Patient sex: M
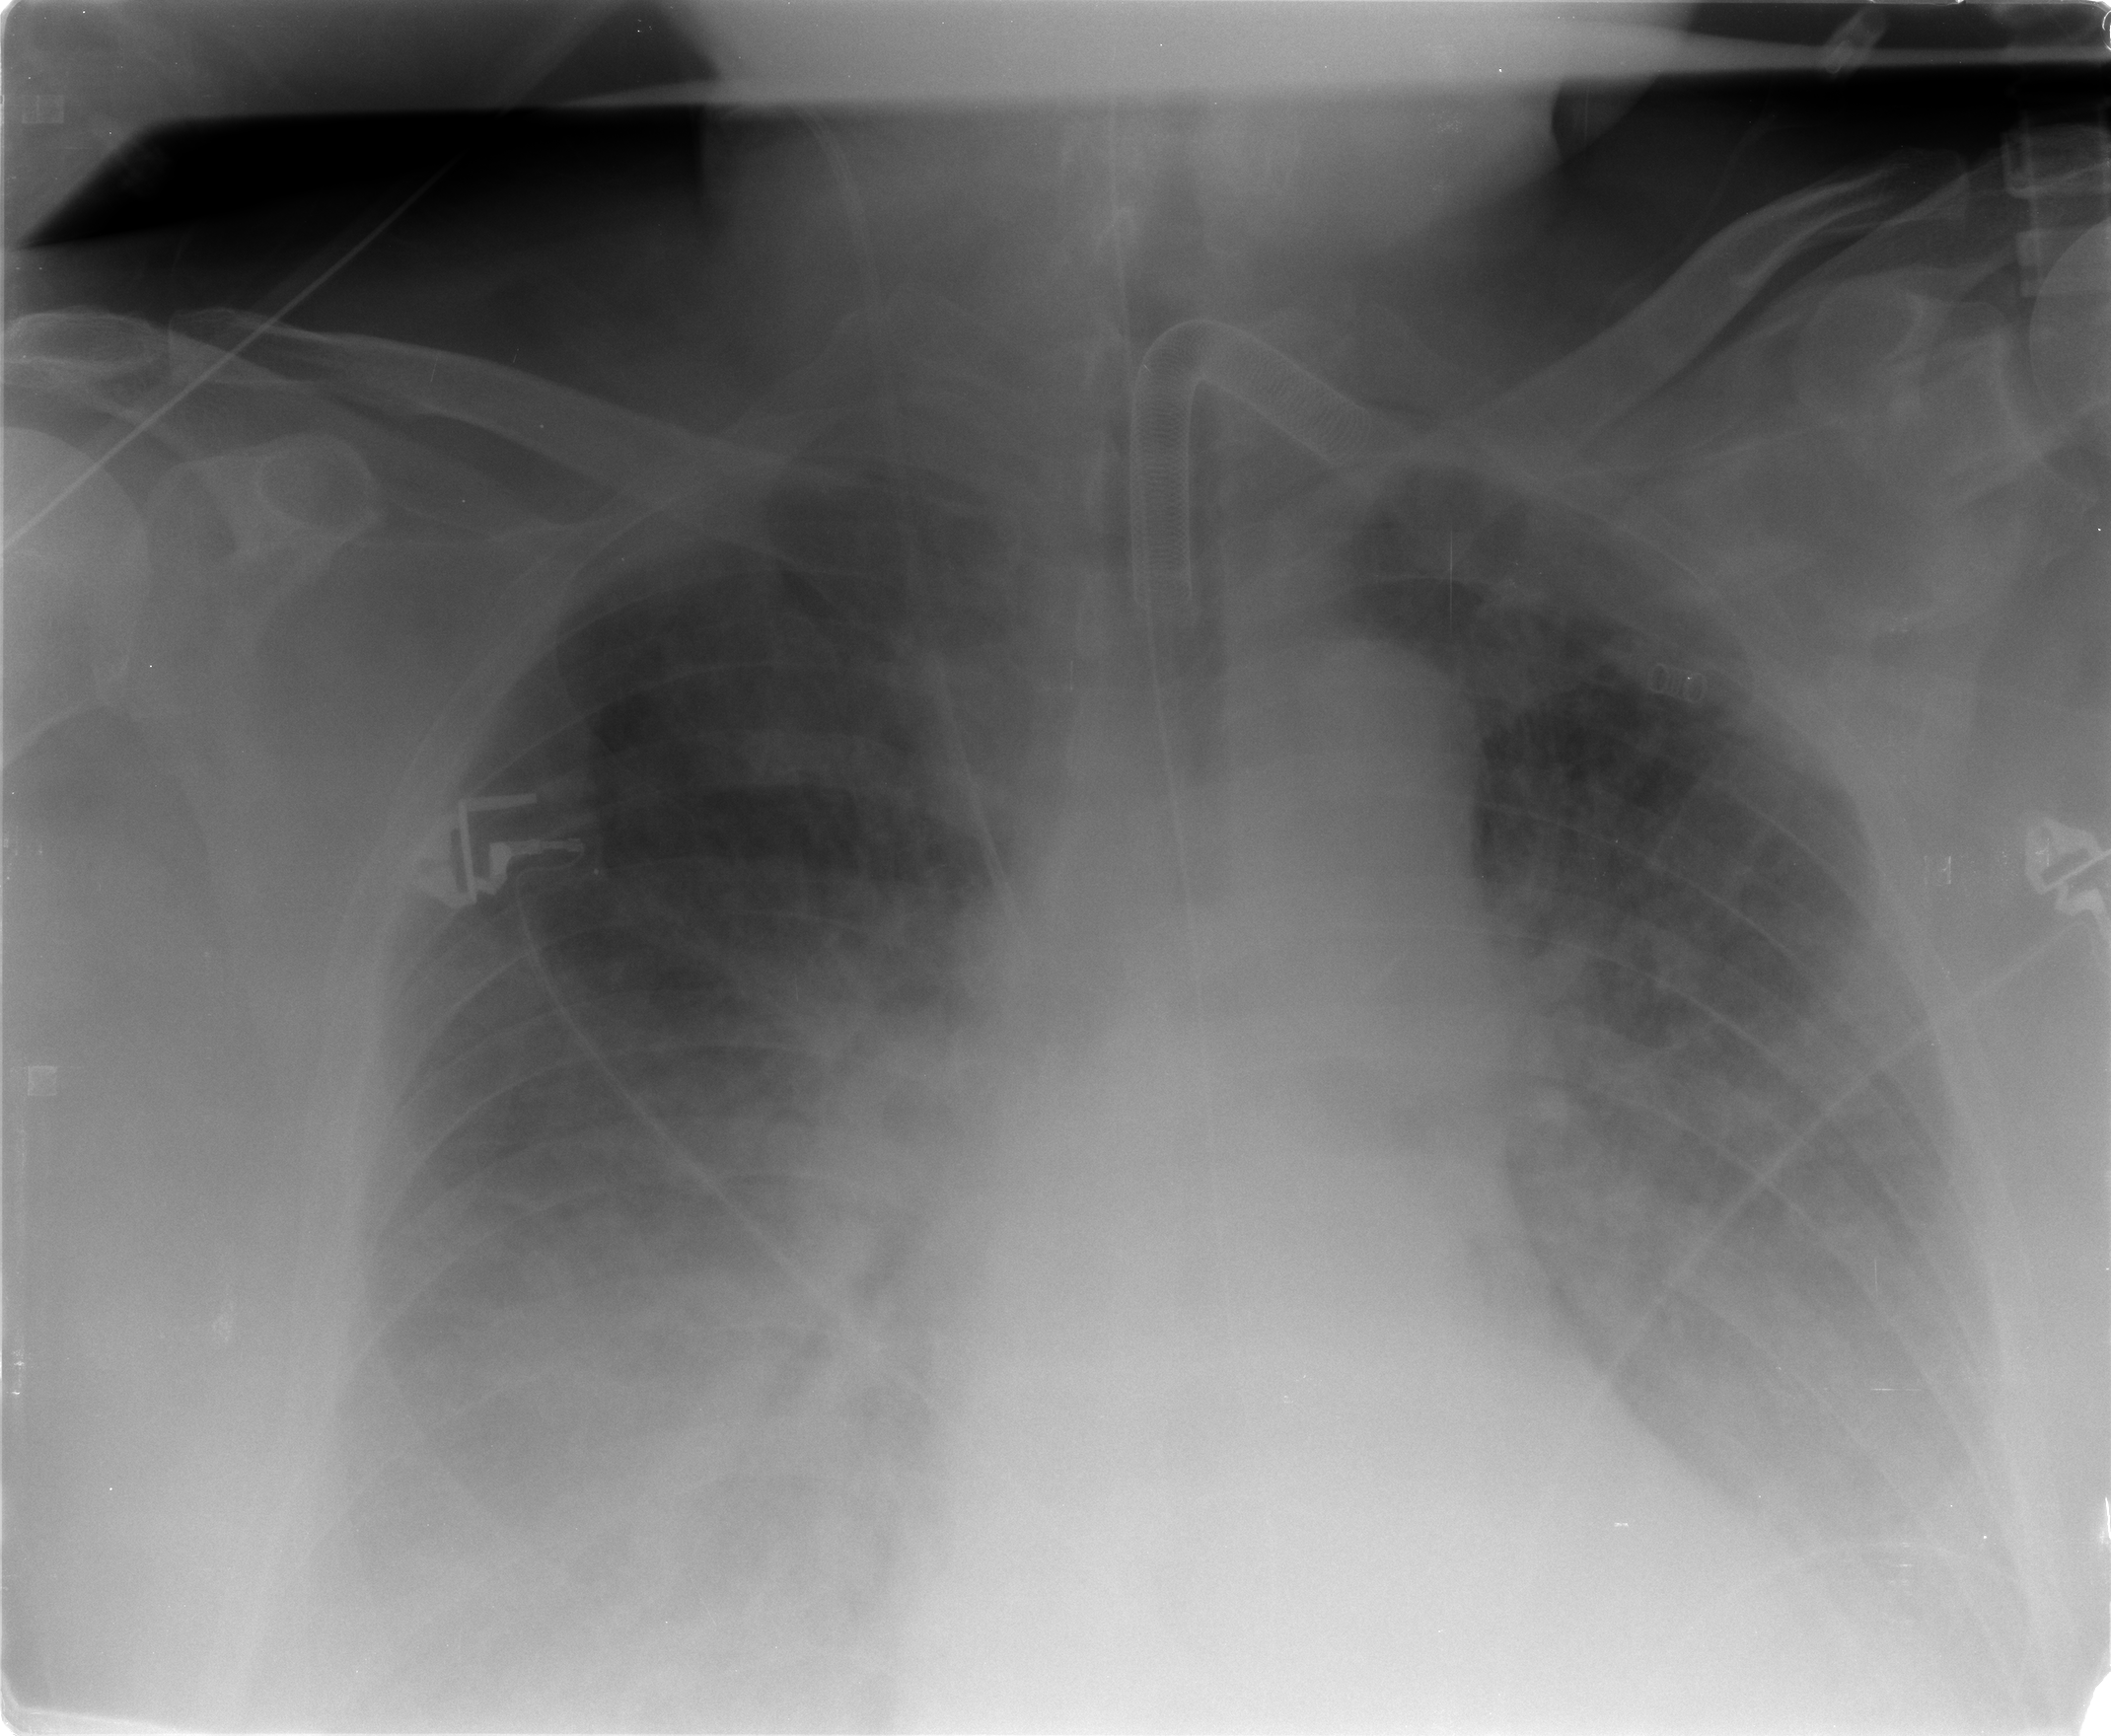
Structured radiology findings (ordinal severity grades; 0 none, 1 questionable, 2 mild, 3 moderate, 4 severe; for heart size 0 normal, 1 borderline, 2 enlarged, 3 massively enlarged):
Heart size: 2
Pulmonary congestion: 3
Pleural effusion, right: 3
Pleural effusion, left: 3
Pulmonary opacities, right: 2
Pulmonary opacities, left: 2
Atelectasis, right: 3
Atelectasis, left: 3